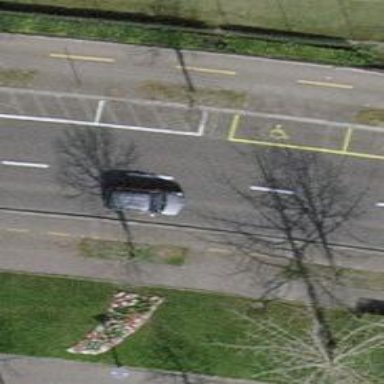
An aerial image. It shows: Avenue lined with trees.